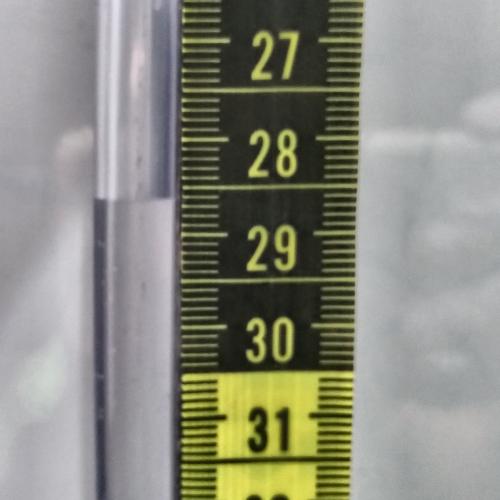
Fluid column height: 28.6 cm